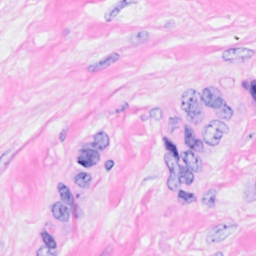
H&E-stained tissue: Breast